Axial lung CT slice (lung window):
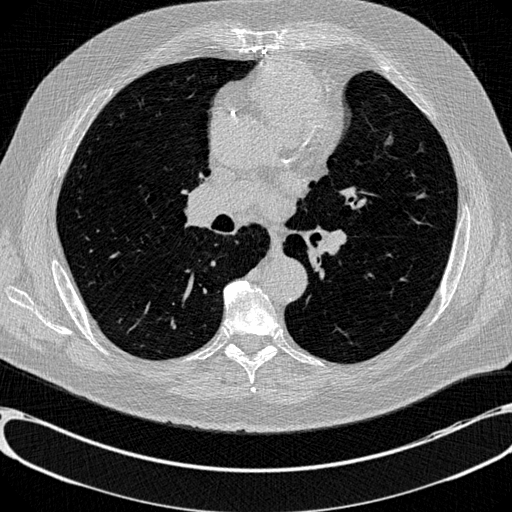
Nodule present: no